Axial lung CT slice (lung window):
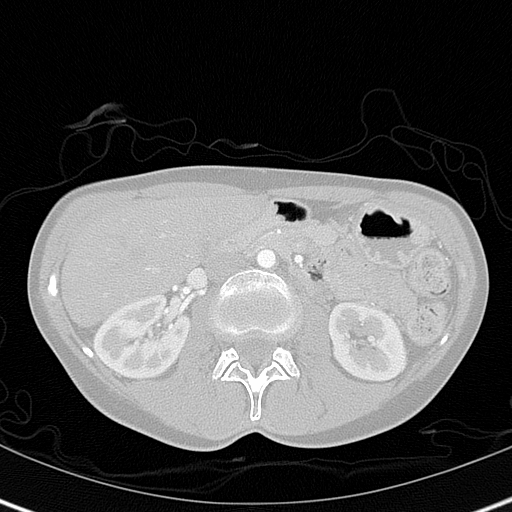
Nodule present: no